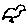
Label: bird